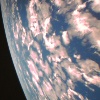
Label: cloud